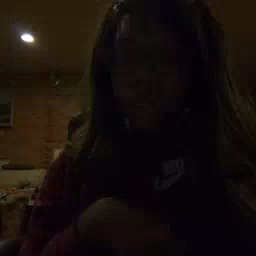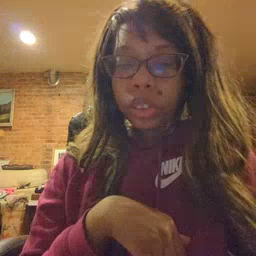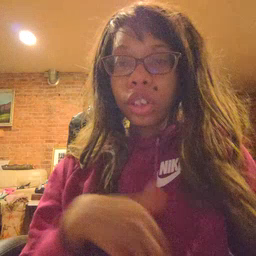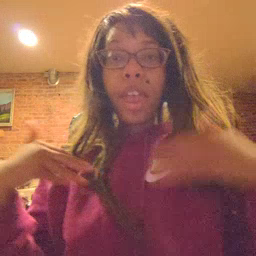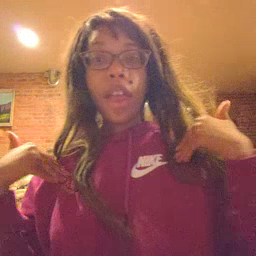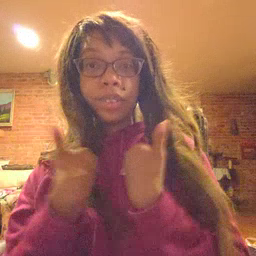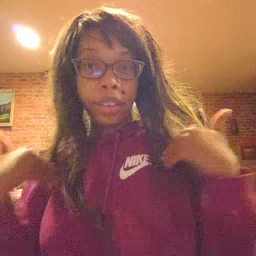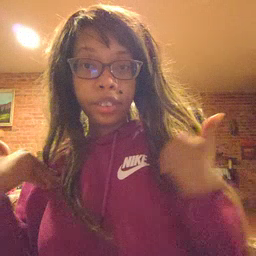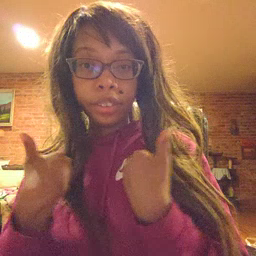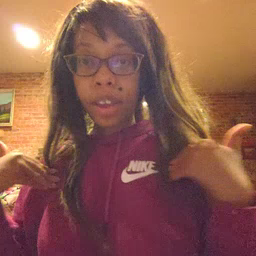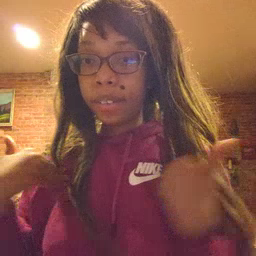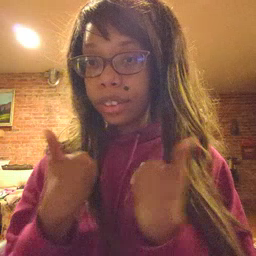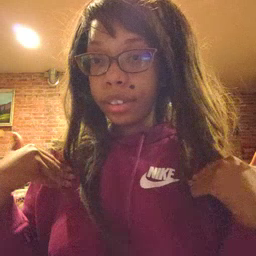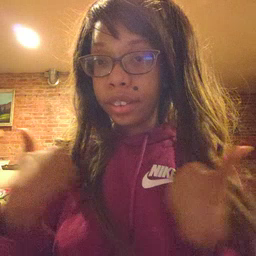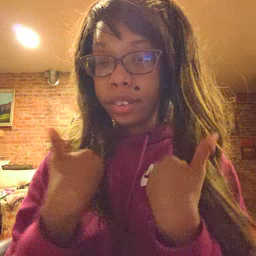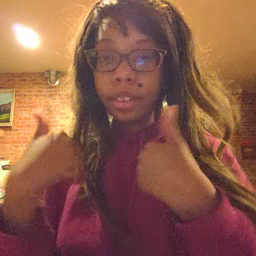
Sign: animal